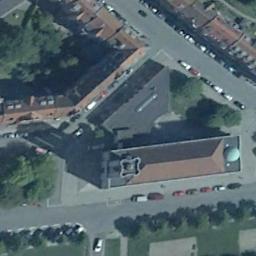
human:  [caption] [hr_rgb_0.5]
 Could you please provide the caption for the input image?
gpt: This is a church with lots of open space around it .

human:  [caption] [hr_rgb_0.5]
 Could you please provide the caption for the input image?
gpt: A cathedral with a brown roof, Surrounded by trees and parked vehicles .

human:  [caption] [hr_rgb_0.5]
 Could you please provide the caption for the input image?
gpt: The church is next to the road with many cars .

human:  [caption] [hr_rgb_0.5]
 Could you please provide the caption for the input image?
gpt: The church with a tower and the rest of the church has an orange sloping roof .

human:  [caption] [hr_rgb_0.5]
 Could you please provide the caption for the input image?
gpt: It is a rectangular church with a red roof on a roadside .